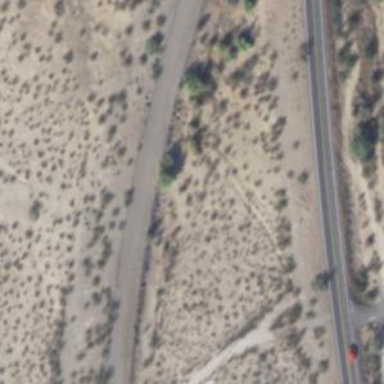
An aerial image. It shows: Track road.